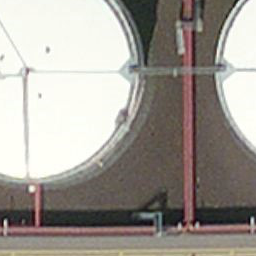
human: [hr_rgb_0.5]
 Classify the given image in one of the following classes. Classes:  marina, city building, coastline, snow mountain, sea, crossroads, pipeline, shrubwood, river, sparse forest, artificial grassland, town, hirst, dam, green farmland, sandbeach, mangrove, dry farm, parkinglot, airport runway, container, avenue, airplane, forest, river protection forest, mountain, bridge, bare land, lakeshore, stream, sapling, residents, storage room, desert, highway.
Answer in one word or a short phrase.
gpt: storage room